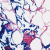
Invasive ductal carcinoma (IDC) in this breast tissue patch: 0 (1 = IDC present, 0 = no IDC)